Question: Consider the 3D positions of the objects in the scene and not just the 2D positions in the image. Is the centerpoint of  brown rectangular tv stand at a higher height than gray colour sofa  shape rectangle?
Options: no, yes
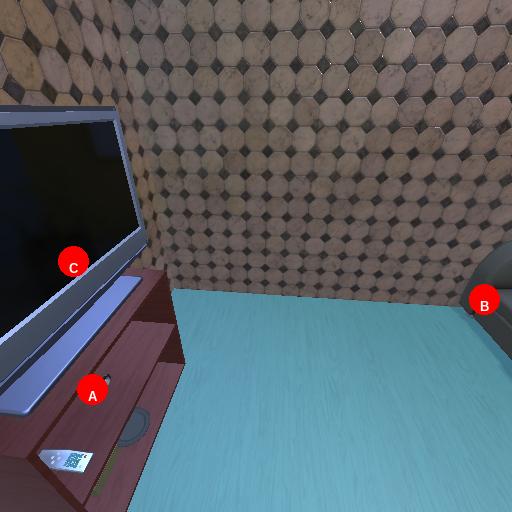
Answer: no